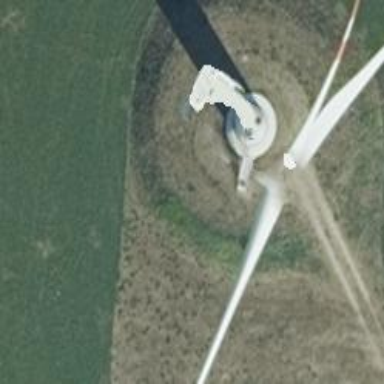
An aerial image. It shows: Wind power generator with wind turbines.